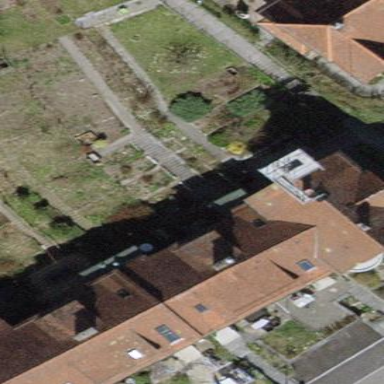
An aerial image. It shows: Terrace building.